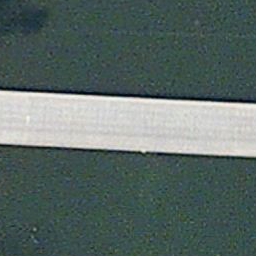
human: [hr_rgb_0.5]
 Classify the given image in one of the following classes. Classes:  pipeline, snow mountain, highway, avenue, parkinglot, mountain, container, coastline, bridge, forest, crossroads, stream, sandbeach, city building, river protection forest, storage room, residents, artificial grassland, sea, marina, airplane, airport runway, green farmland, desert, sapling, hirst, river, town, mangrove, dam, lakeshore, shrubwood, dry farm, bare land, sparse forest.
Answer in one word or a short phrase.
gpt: bridge